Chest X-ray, PA view. Patient: 61 years old, sex F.
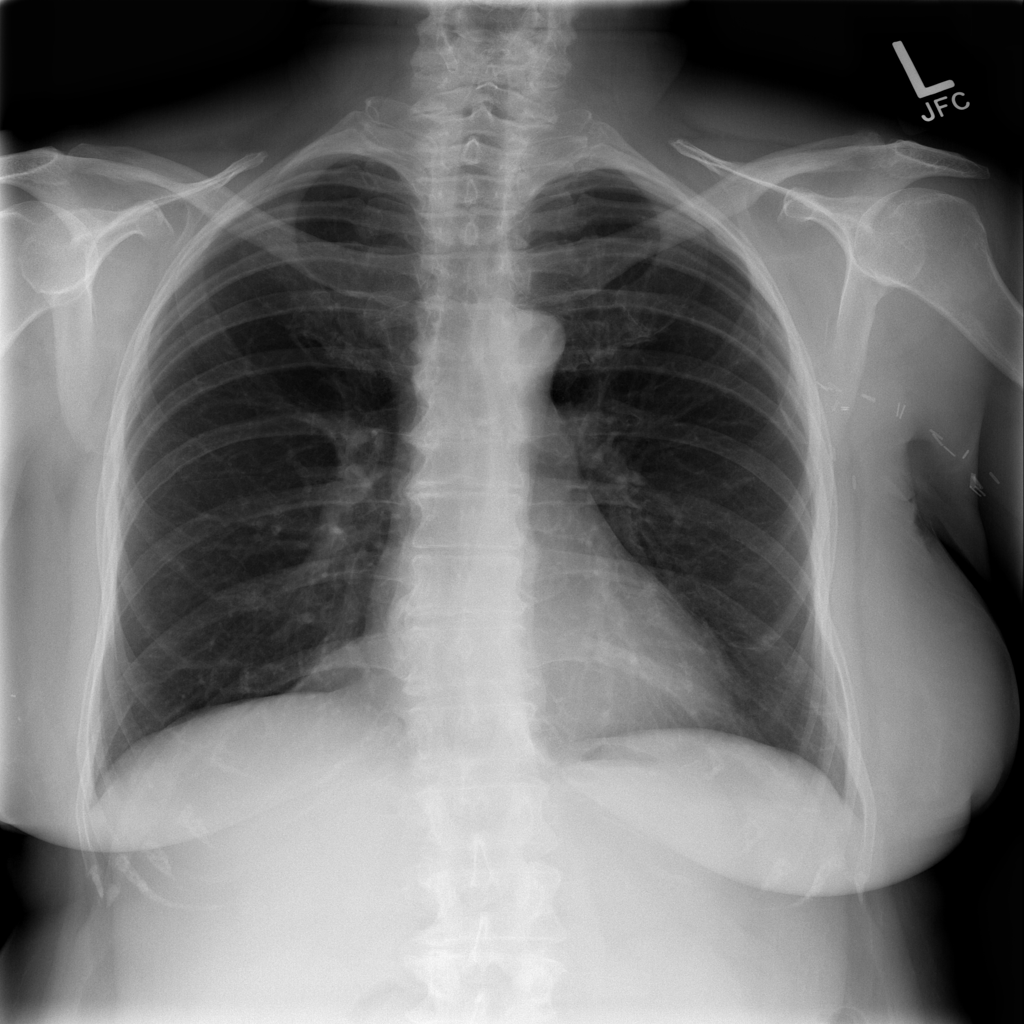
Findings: Infiltration